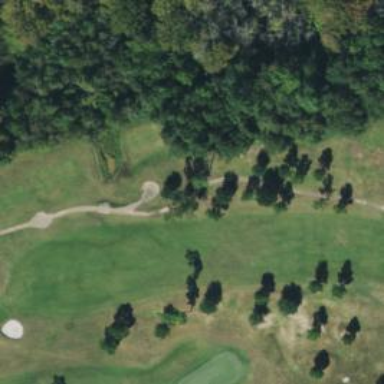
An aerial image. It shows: Golf hole.